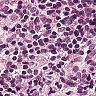
Metastatic tissue present: no